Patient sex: F
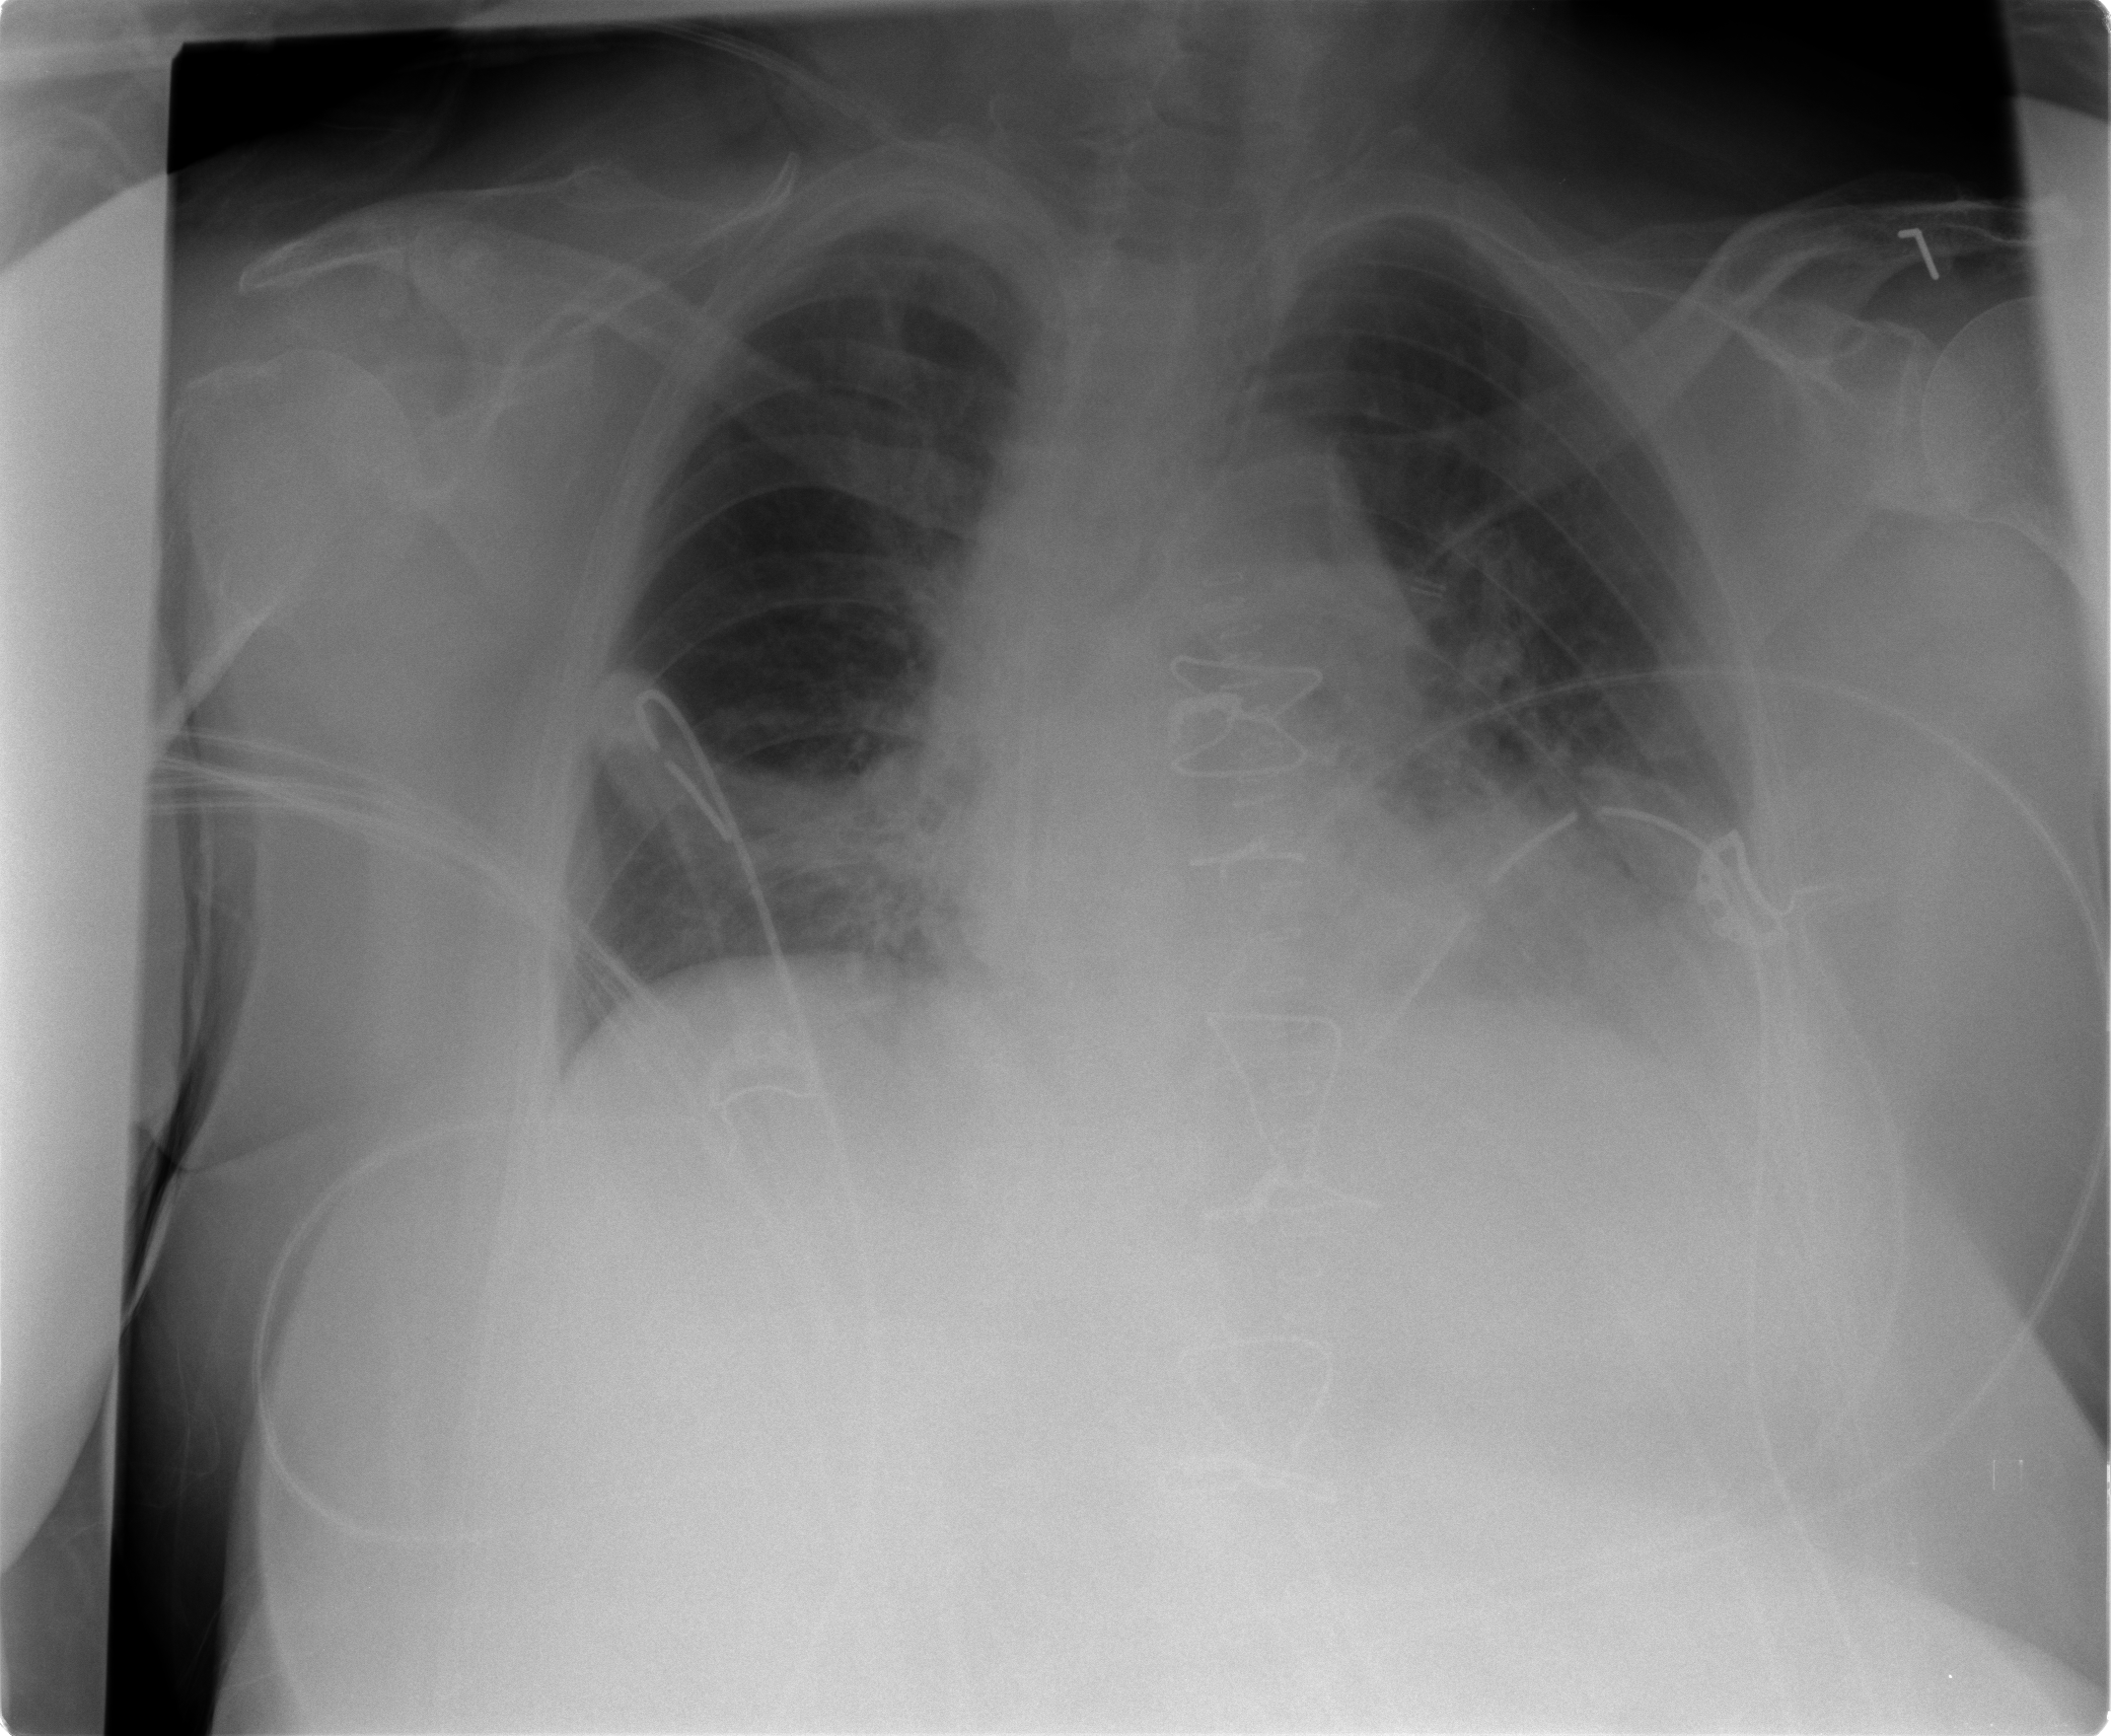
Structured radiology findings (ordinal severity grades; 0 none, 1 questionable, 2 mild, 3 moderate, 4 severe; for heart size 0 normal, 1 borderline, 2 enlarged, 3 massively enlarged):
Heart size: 2
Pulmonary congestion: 0
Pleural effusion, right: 0
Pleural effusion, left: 2
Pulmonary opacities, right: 2
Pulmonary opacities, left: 0
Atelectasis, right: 2
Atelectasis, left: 2